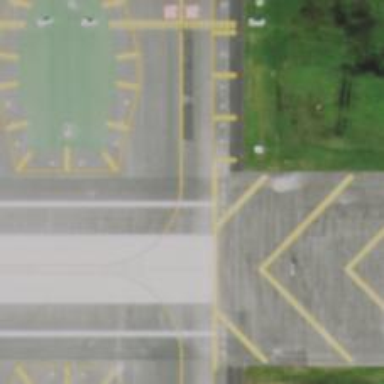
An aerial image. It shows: Image of taxiway at airport.